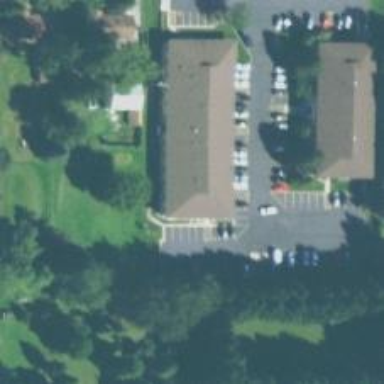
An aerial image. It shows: Healthcare clinic is depicted in the image.